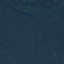
Land use / land cover: Forest